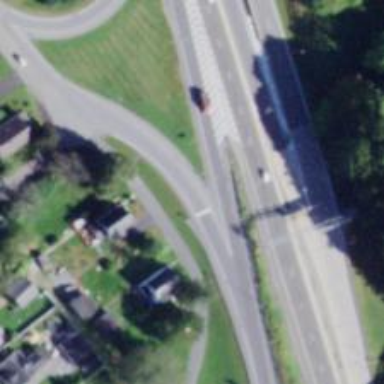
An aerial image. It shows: Trunk link highway.